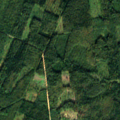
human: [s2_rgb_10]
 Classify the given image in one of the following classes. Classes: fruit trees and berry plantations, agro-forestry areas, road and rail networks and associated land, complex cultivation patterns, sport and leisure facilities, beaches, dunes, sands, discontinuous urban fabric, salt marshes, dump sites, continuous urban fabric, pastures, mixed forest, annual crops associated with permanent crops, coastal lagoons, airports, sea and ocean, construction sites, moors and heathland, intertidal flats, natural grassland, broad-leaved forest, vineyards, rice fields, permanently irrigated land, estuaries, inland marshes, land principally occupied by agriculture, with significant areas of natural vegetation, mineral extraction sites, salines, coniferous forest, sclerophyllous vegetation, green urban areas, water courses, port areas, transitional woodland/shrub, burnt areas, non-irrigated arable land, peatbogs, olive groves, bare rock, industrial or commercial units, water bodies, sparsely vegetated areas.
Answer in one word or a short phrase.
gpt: coniferous forest, mixed forest